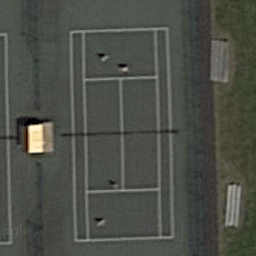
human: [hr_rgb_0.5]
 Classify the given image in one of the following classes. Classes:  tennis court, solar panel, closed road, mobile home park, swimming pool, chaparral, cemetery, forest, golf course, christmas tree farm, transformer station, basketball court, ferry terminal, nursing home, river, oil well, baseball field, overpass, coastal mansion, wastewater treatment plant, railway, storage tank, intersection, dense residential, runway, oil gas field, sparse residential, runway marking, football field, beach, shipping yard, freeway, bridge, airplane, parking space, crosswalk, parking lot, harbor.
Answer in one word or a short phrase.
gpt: tennis court